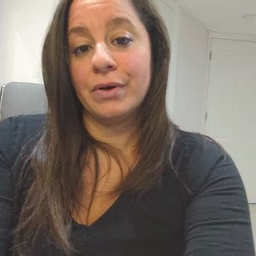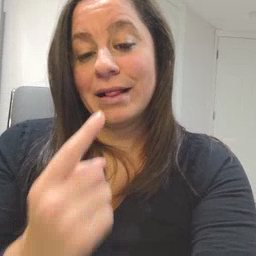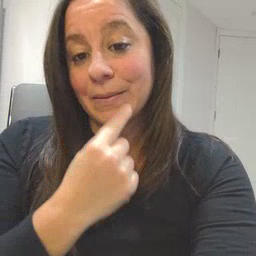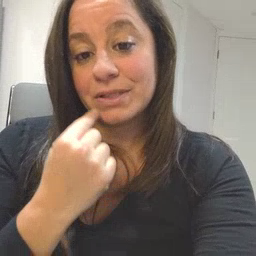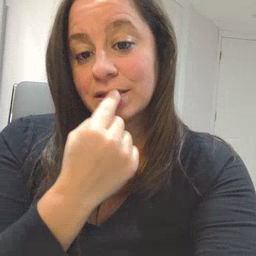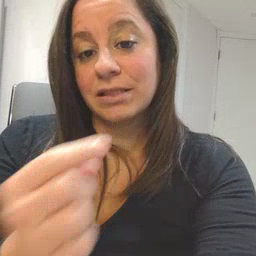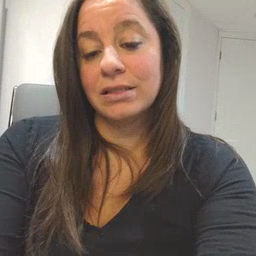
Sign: lips